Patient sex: F
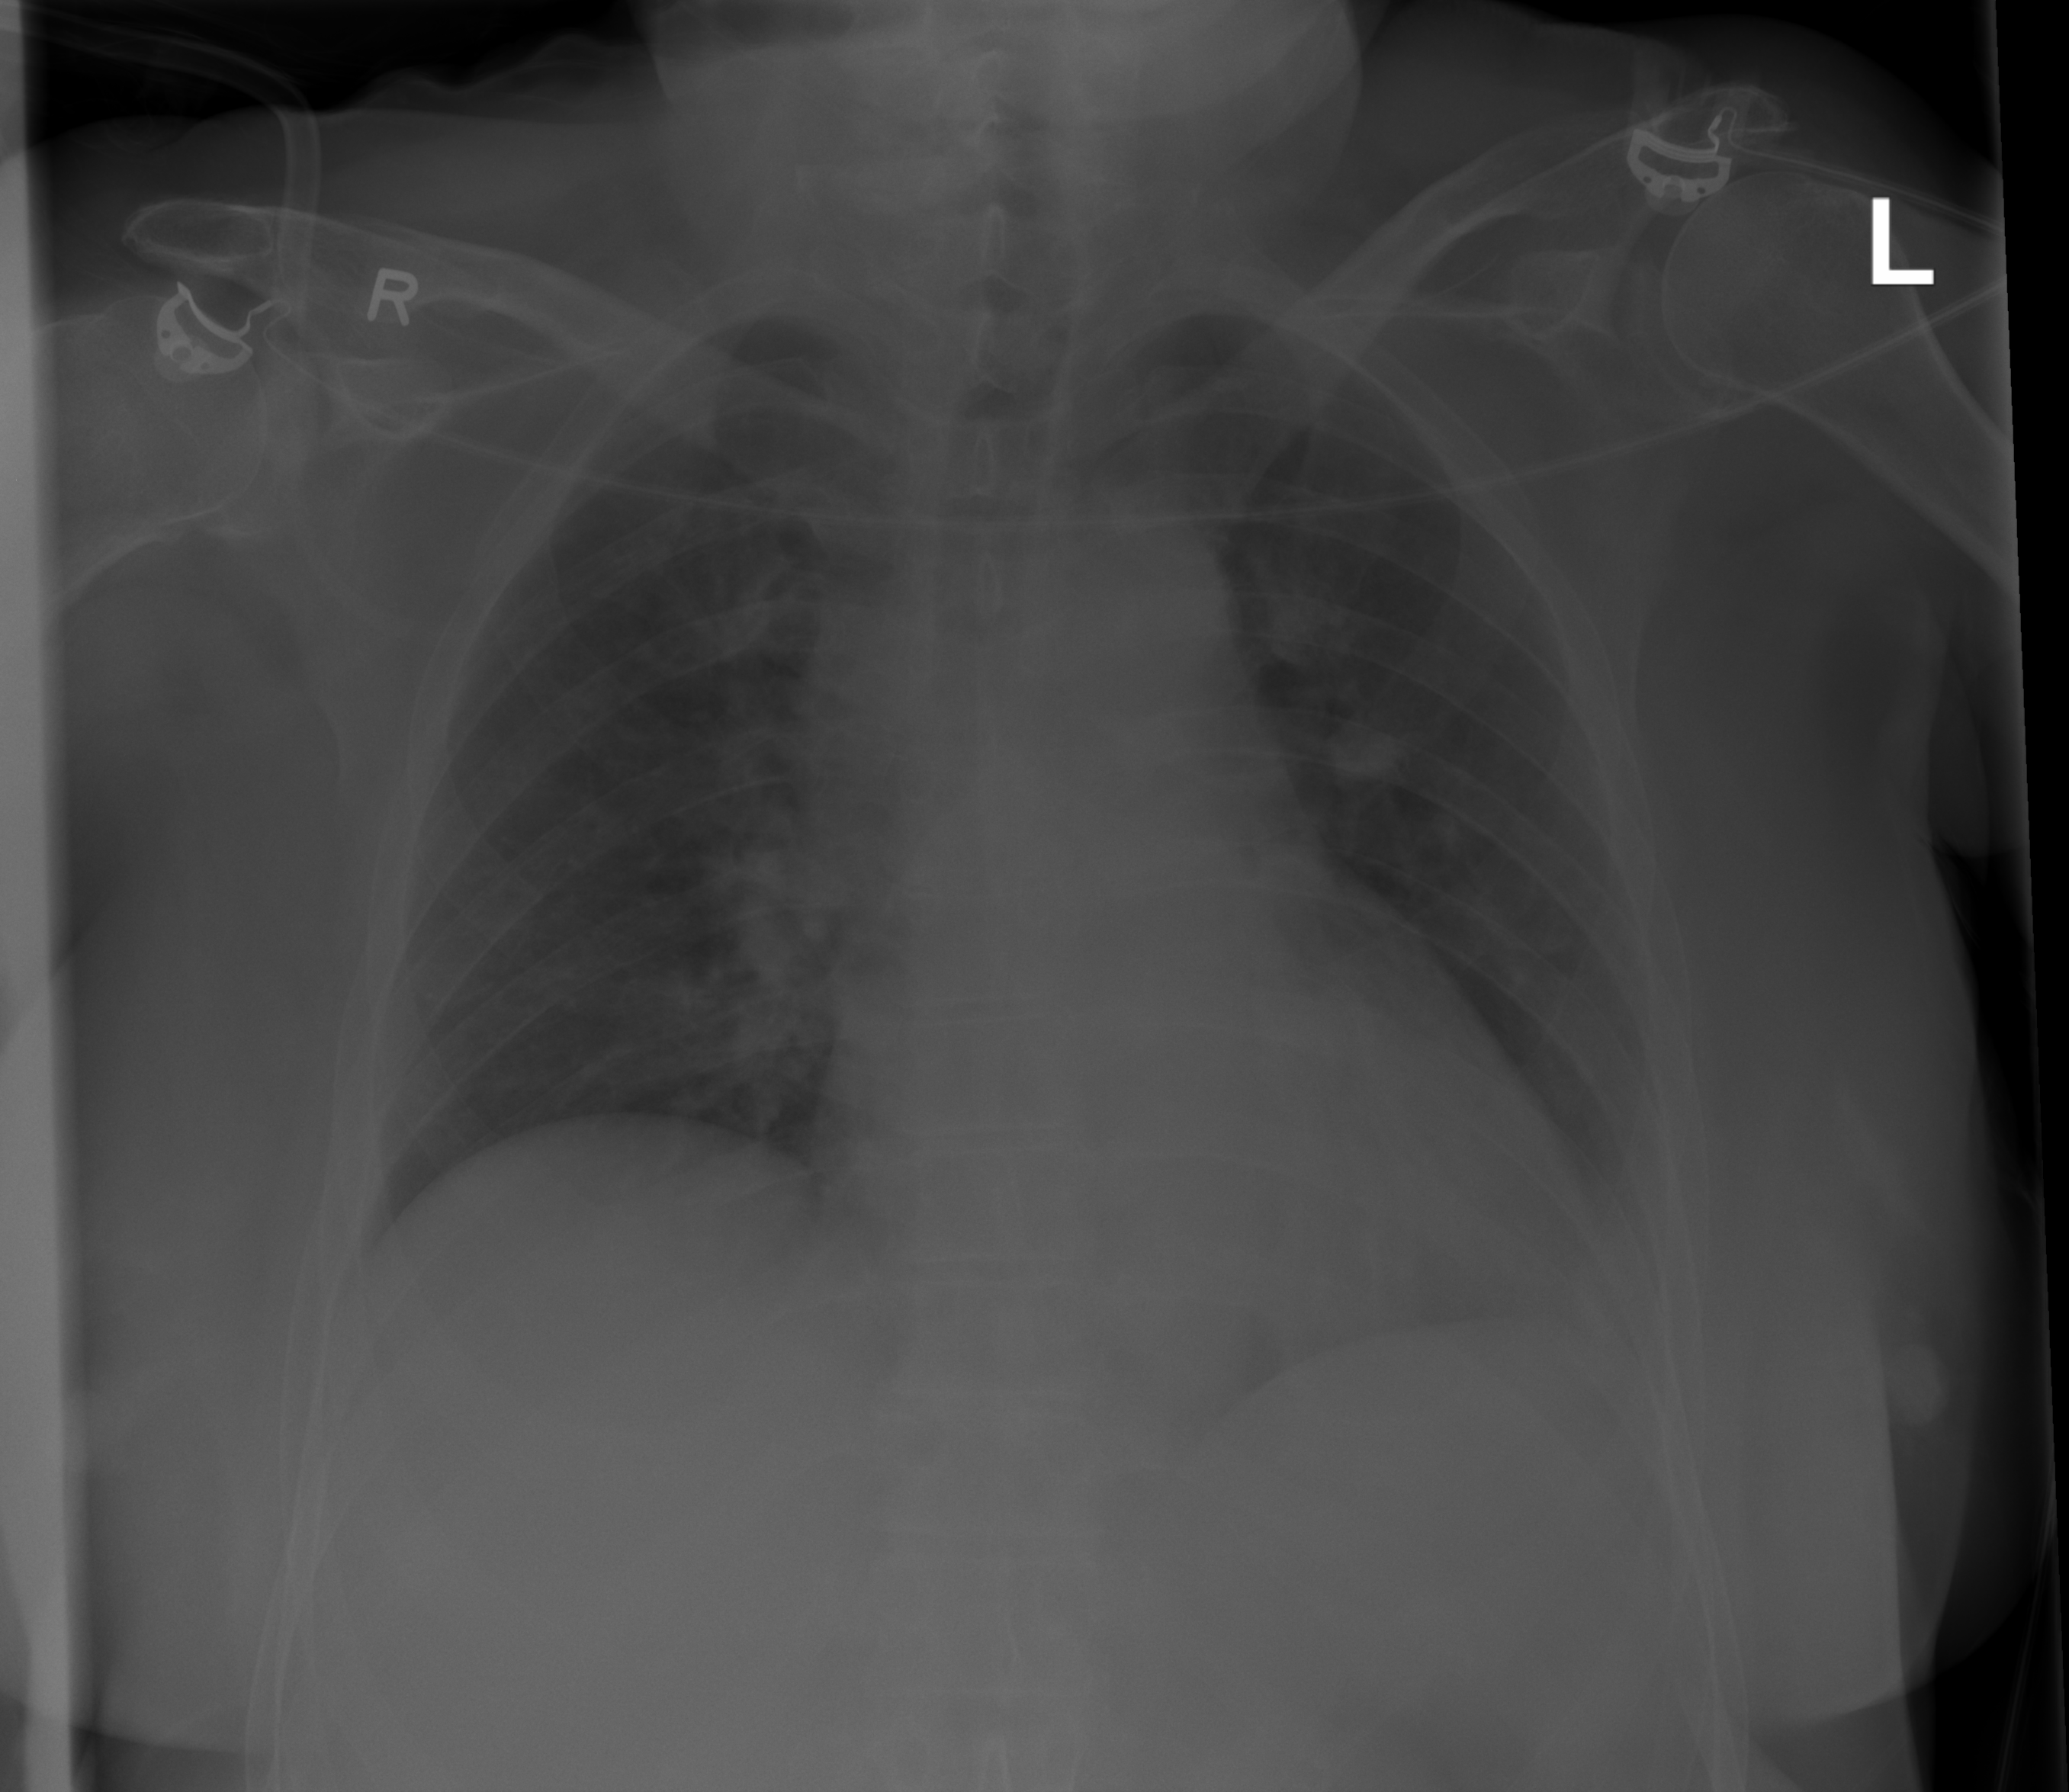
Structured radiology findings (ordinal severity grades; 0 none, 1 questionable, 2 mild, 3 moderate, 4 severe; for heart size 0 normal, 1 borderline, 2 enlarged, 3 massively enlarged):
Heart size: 2
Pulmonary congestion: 2
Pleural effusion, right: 0
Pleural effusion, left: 0
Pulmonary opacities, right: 0
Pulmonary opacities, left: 0
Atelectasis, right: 0
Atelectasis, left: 0